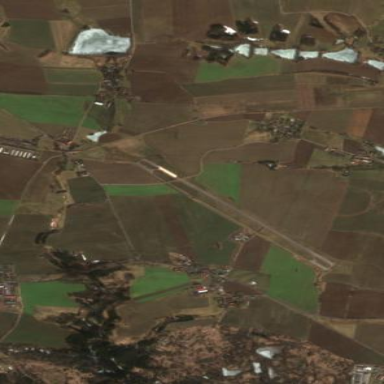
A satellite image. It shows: Military airfield located within larger aerodrome area.